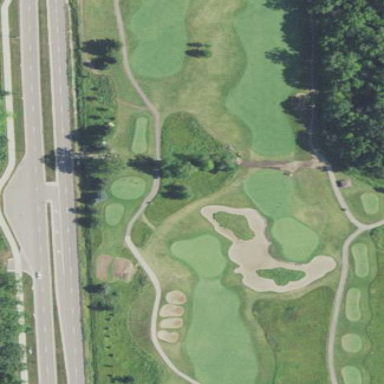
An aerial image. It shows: Area of rough grass used for golf.